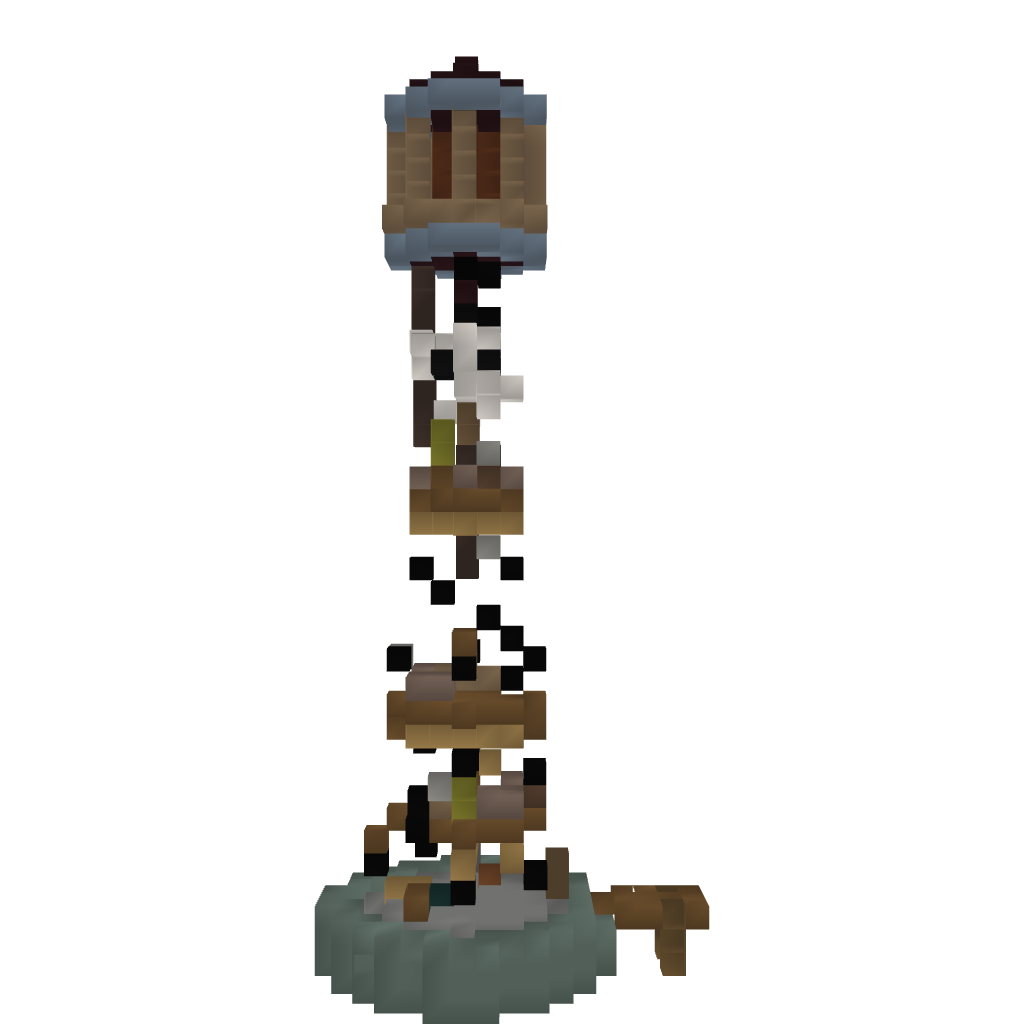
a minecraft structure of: Small Lighthouse